Question: I originally had database issues with my GridView table to database but I have corrected it.
My major issue I have faced is the fact that regardless of whether I use my '<td> Classified Ads </td>' link or a button, when I click it the code in Visual Studio still initiates regarless of the fact that it is all inside the code 'If Not IsPostBack Then'.
I think my issue is the fact that the page loads regardless when I click the link. I know this for fact because when I debug it and click on the link the Visual Studio code still runs.
How can I fix this issue?

Where link is (Text that says: Classified Ads):
'''
<table align="center" border="0" cellpadding="0" cellspacing="0" width="100%">
<tr>
<td align="left" valign="middle" width="87%">
&nbsp;&nbsp;<a href="Index.aspx" style="text-decoration:none;" ><font color="000000"
face="Verdana, Arial, Helvetica, sans-serif" size="2.7"><b>Classified Ads</b></font>
</a>
&nbsp;<font color="000000" face="Verdana, Arial, Helvetica, sans-serif" size="2.7" style="padding-top:5px">></font>&nbsp;
<a style="text-decoration:none;" href="WF_DisplayAll.aspx">
<font color="000000" face="Verdana, Arial, Helvetica, sans-serif" size="2.7"><b>All Classified Ads</b></font>
</a>
</td>
<td width="13%" valign="middle" align="right">
<a style="text-decoration:none;" href="Login.aspx">
<font color="000000" face="Verdana, Arial, Helvetica, sans-serif" size="2.7"> Admin&nbsp;&nbsp;&nbsp;&nbsp</font></a>
</td>
</tr>
</table>
'''
Visual Studio:
'''
Protected Sub Page_Load(ByVal sender As Object, ByVal e As System.EventArgs) Handles Me.Load
'OleDbDataAdapterSecurity.SelectCommand.CommandText = "SELECT Addate, username, Phonenbr, email, description FROM t_classifieds"
'Dim OracleDataAdapterAds As OracleDataAdapter = New OracleDataAdapter
'OracleDataAdapterAds.SelectCommand = strSelectAds
' Makes so it runs the first time
If Not IsPostBack Then
Dim conn As OleDbConnection = New OleDbConnection("Provider=""******"";user id=" & strUserID & ";data source=" & strDatabase & ";password=" & strPssWd)
'Display All Classified Ads listed in the Database based on the following format/order
'Date Name Home Phone Number Description
Dim ClassifiedStr As OleDbCommand = New OleDbCommand("SELECT classid, Addate, username, Phonenbr, email, description FROM t_classifieds", conn)
Dim OracleDataAdapterAds As OleDbDataAdapter = New OleDbDataAdapter
OracleDataAdapterAds.SelectCommand = ClassifiedStr
Dim DsAds As DataSet = New DataSet
DsAds.Clear()
OracleDataAdapterAds.Fill(DsAds, "t_classifieds")
DisplayAllClassifieds.DataSource = DsAds
DisplayAllClassifieds.DataMember = "t_classifieds"
DisplayAllClassifieds.DataBind()
End If
End Sub
'''
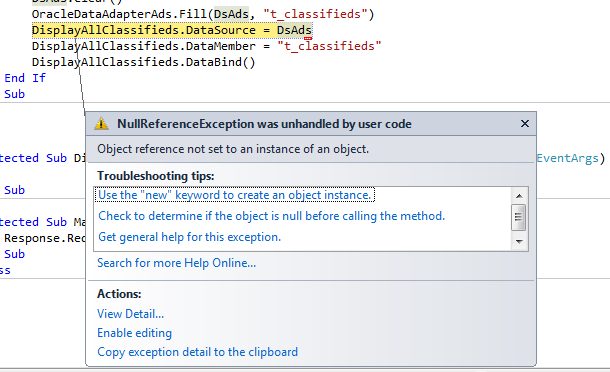
Answer: I guess how I fixed it (which not sure what this process would be called is) but I needed to fix my Response.Redirect for the button link version.
In other words, the properties of the button I did an edit to the PostBackUrl:

And for the VB code I added the "True" part:
'''
Protected Sub Main_Click(sender As Object, e As EventArgs) Handles Main.Click
Response.Redirect("Index.aspx", True)
End Sub
'''